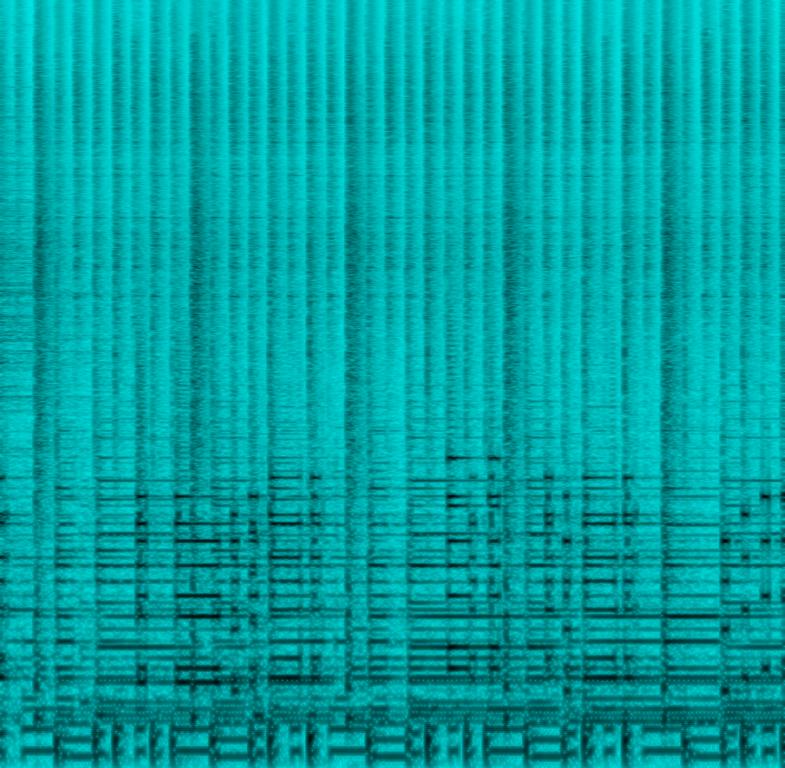
The low quality recording features a live performance of a jazz song and it consists of a groovy bass guitar, groovy rhodes keys, electric guitar melody, shimmering hi hats, punchy kick and punchy snare hits. It sounds groovy, funky and passionate. The recording is noisy and in mono.